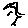
Label: bird